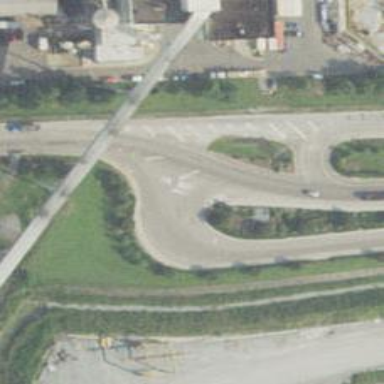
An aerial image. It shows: Primary link highway.